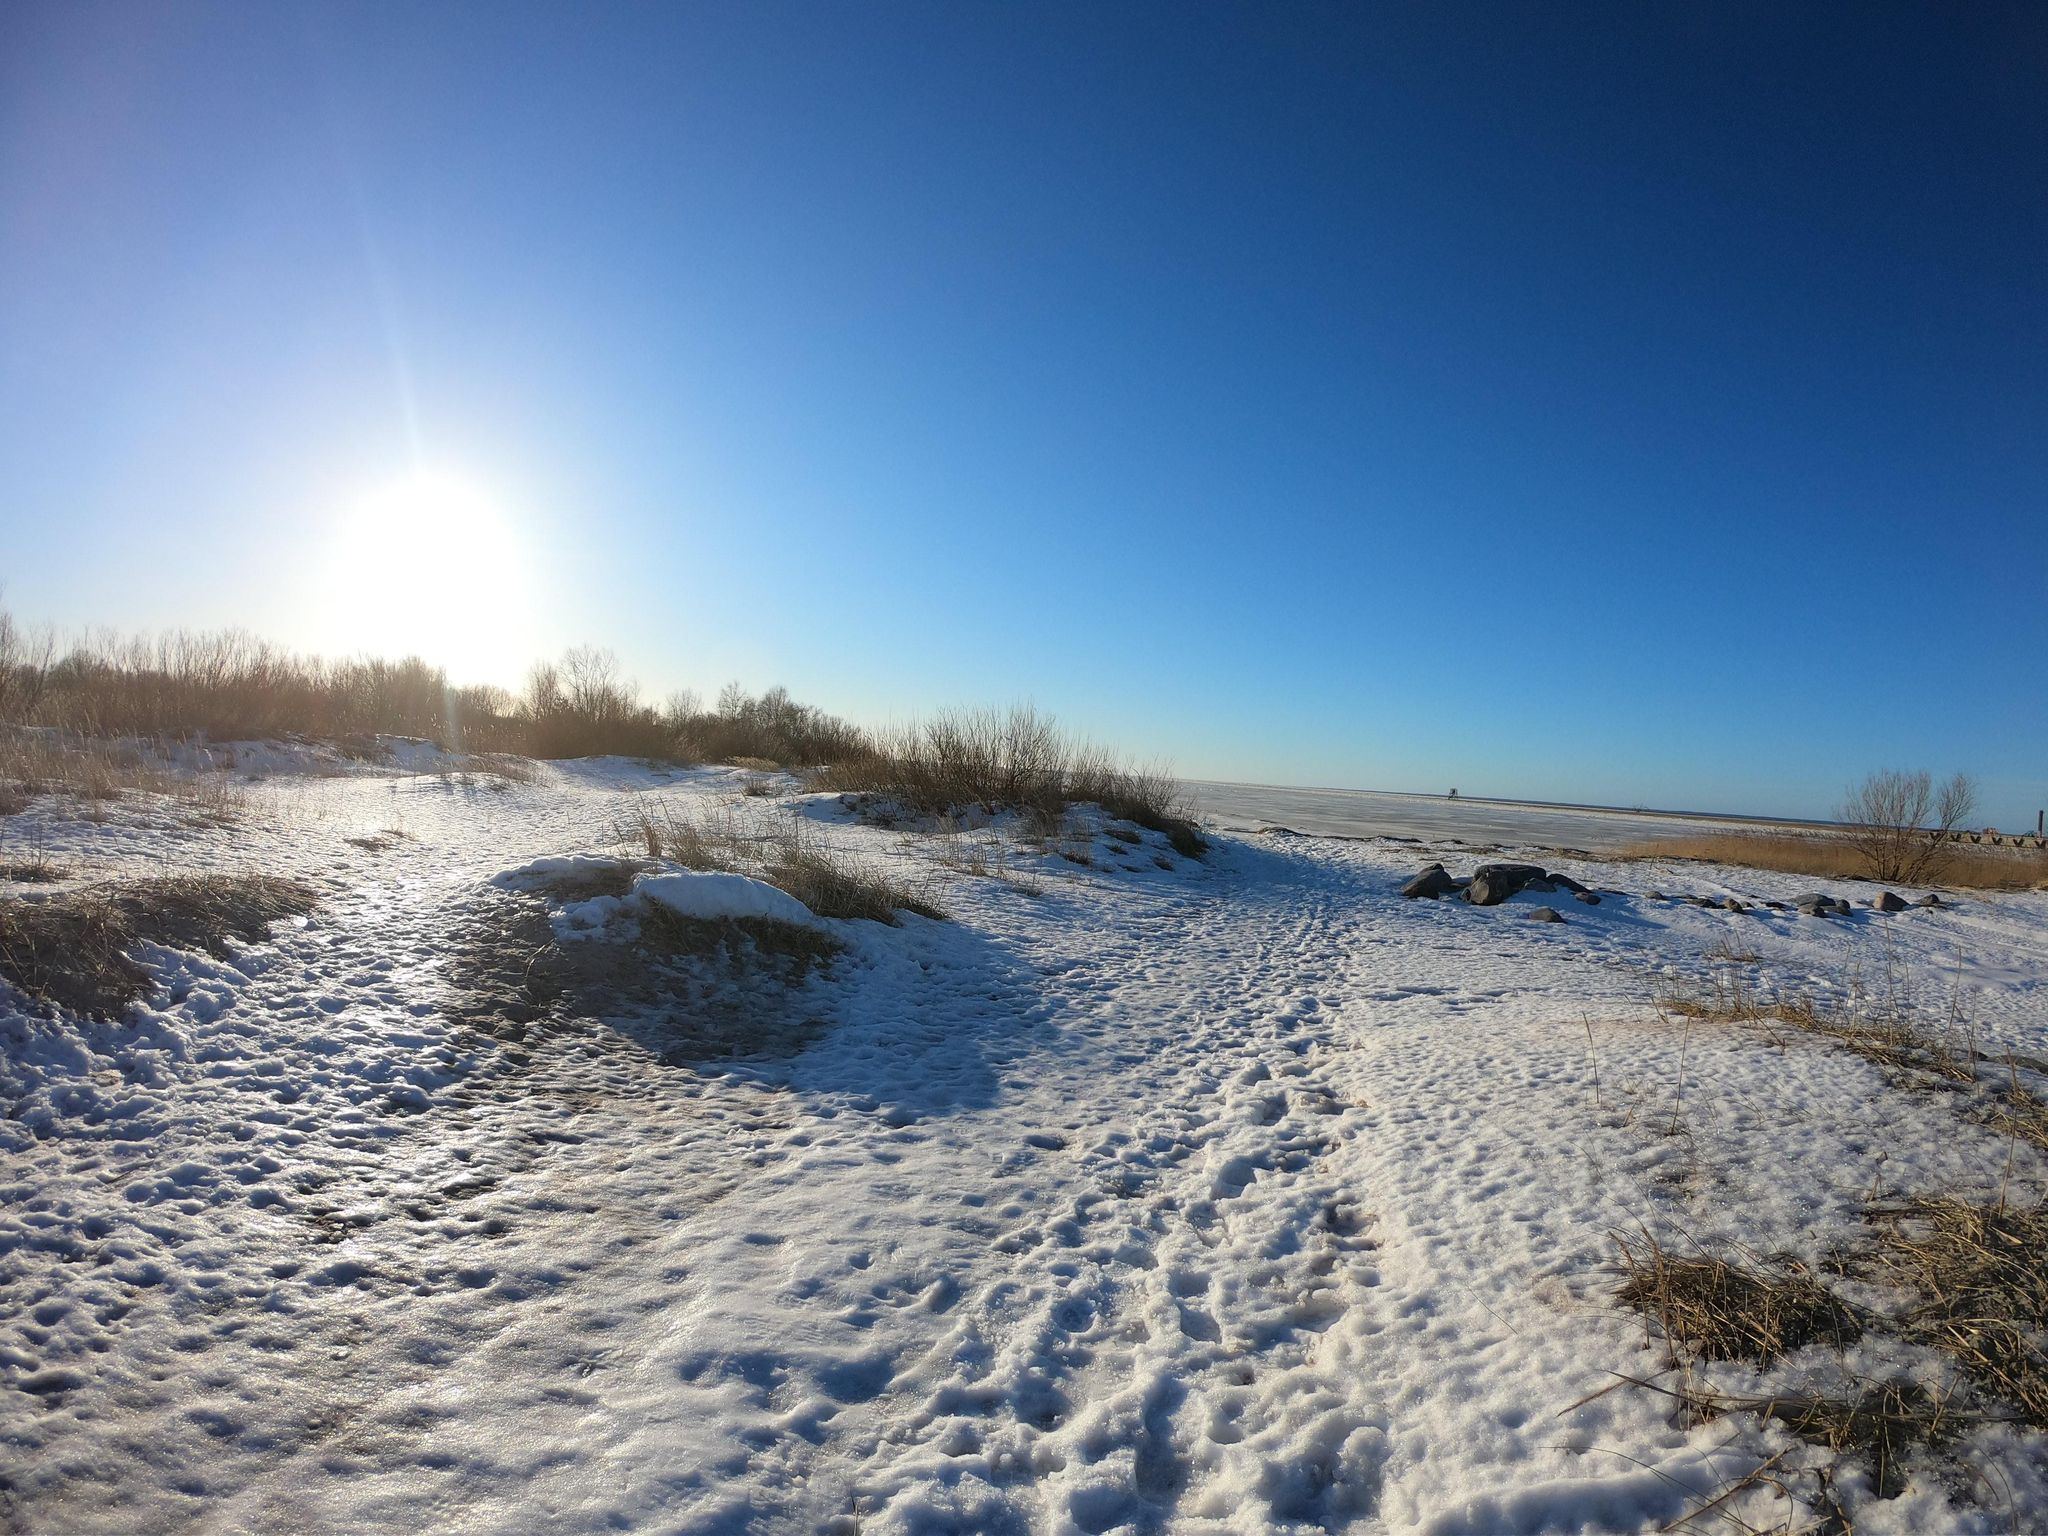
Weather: snowy
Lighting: day
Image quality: slightly poor
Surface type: walking surface
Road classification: cycleway, footway, path
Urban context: suburban or peri-urban
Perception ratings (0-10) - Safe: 6.15, Lively: 5.48, Beautiful: 6.25, Boring: 8.13, Depressing: 3.01, Wealthy: 2.49